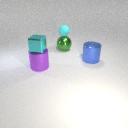
large green metal sphere below small cyan rubber sphere